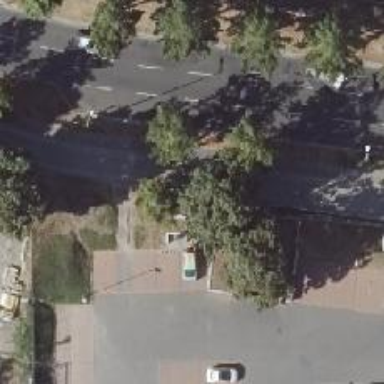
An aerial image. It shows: Taxi stand.